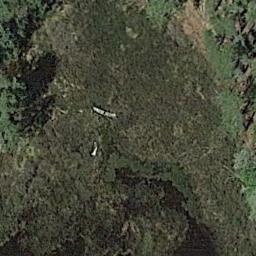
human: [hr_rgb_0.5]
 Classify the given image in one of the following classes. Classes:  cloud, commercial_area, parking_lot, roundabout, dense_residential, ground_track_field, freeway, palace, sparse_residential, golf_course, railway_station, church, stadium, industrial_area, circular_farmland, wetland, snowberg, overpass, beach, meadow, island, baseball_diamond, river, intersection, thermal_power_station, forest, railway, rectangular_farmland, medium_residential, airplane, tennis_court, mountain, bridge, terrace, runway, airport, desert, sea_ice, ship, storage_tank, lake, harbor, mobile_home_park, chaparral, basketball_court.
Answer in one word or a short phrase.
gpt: wetland